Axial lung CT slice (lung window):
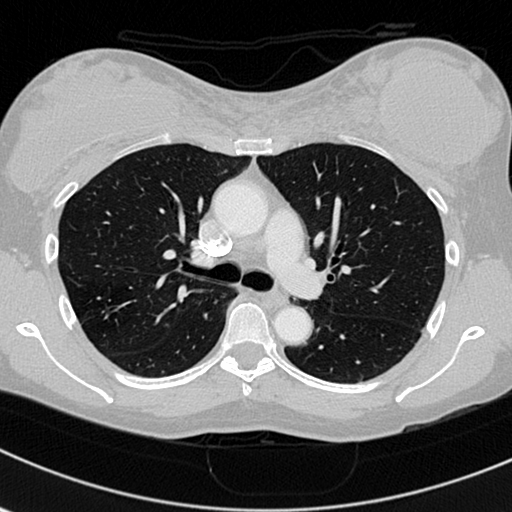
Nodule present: no